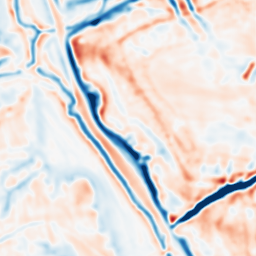
Category: multiscale
Decomposition family: dog_multiscale
Decomposition parameters: sigma_ratio: 1.4
n_scales: 3
base_sigma: 2
Upsampling method: fft_zeropad
Upsampling parameters: scale: 2
Upsampling scale: 2